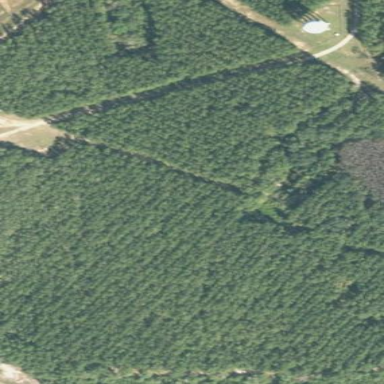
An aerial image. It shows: Forest dominated by needle-leaved trees.